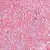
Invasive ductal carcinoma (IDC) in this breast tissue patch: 1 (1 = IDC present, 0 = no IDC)